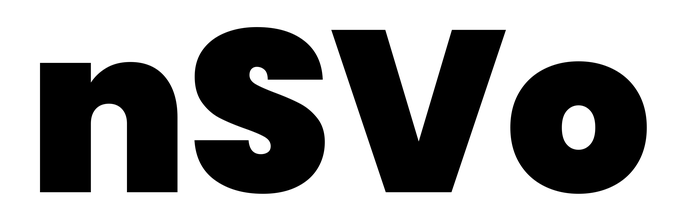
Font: Poppins-Black